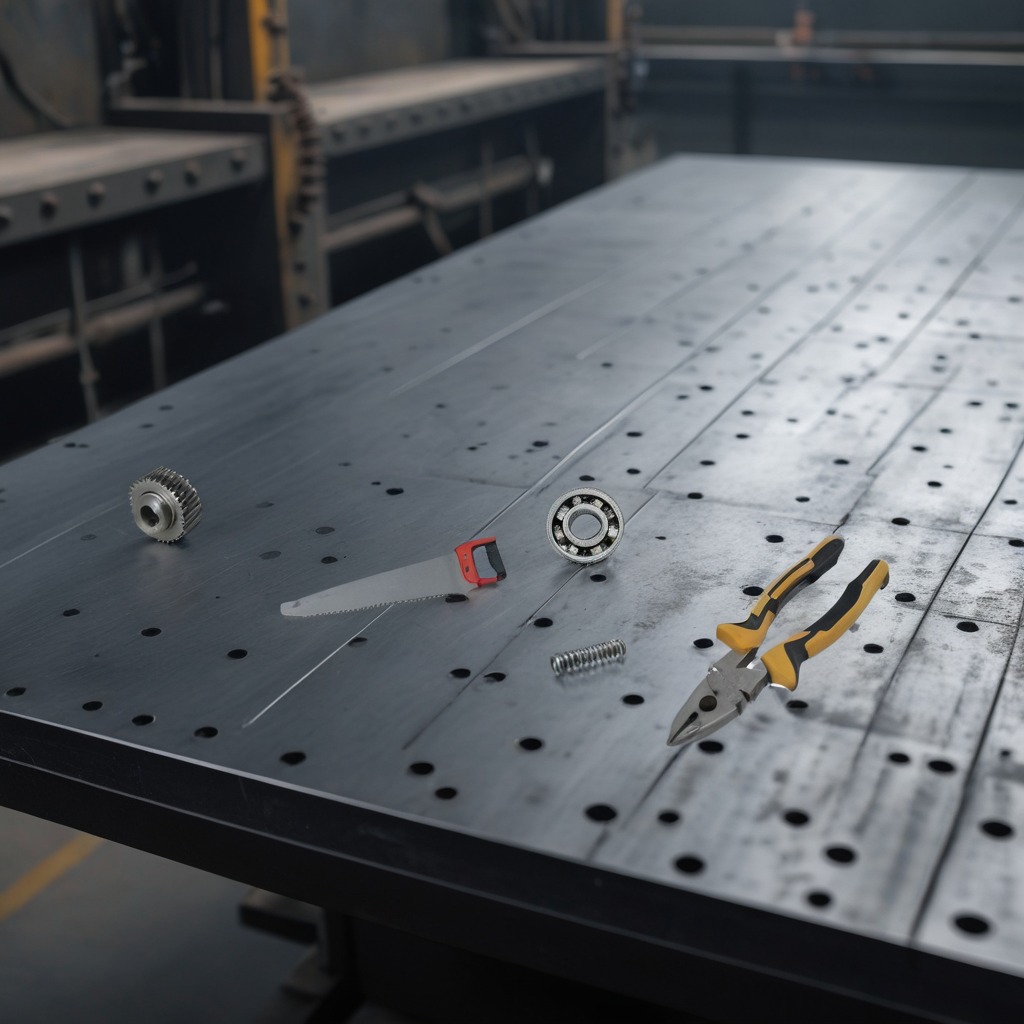
A metal ball bearing, a steel gear with teeth, a pair of pliers, a coiled metal spring, and a handheld metal saw are lying on the cold steel table in a mining workshop.